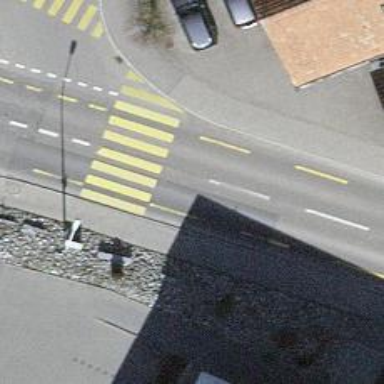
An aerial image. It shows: Uncontrolled zebra crossing with notable zebra markings.